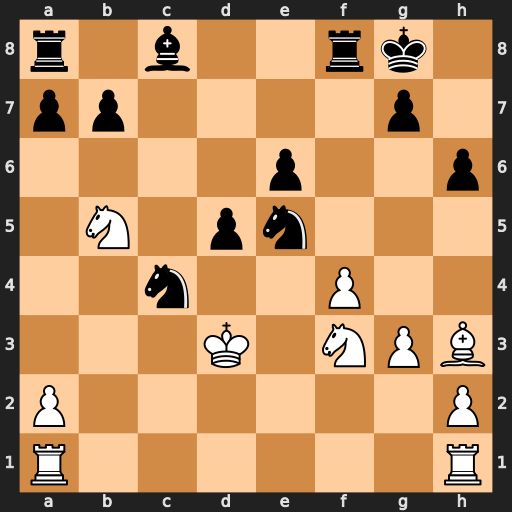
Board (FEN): r1b2rk1/pp4p1/4p2p/1N1pn3/2n2P2/3K1NPB/P6P/R6R
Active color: w
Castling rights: -
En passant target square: -
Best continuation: Nxe5 Nxe5+ fxe5